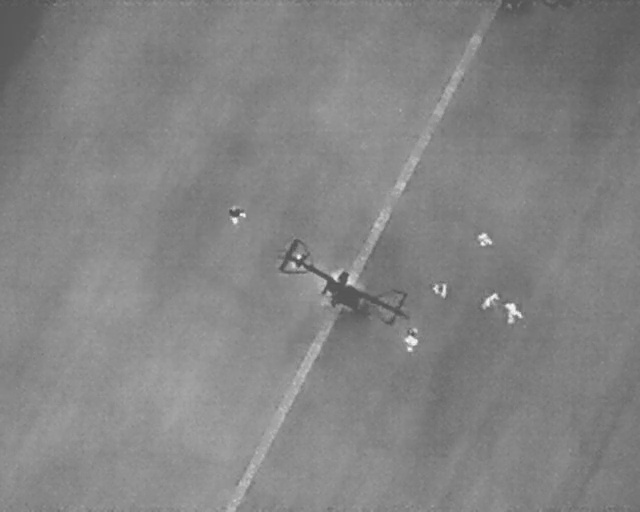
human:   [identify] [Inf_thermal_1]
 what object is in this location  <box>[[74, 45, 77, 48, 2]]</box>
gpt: <ref>1 medium person at the right</ref>